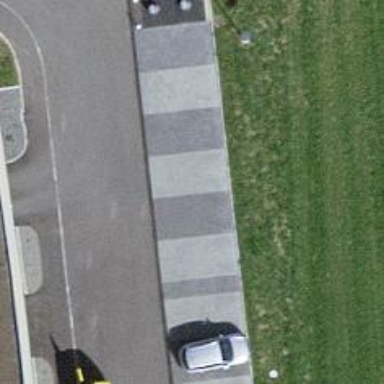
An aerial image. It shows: Parking area with surface.